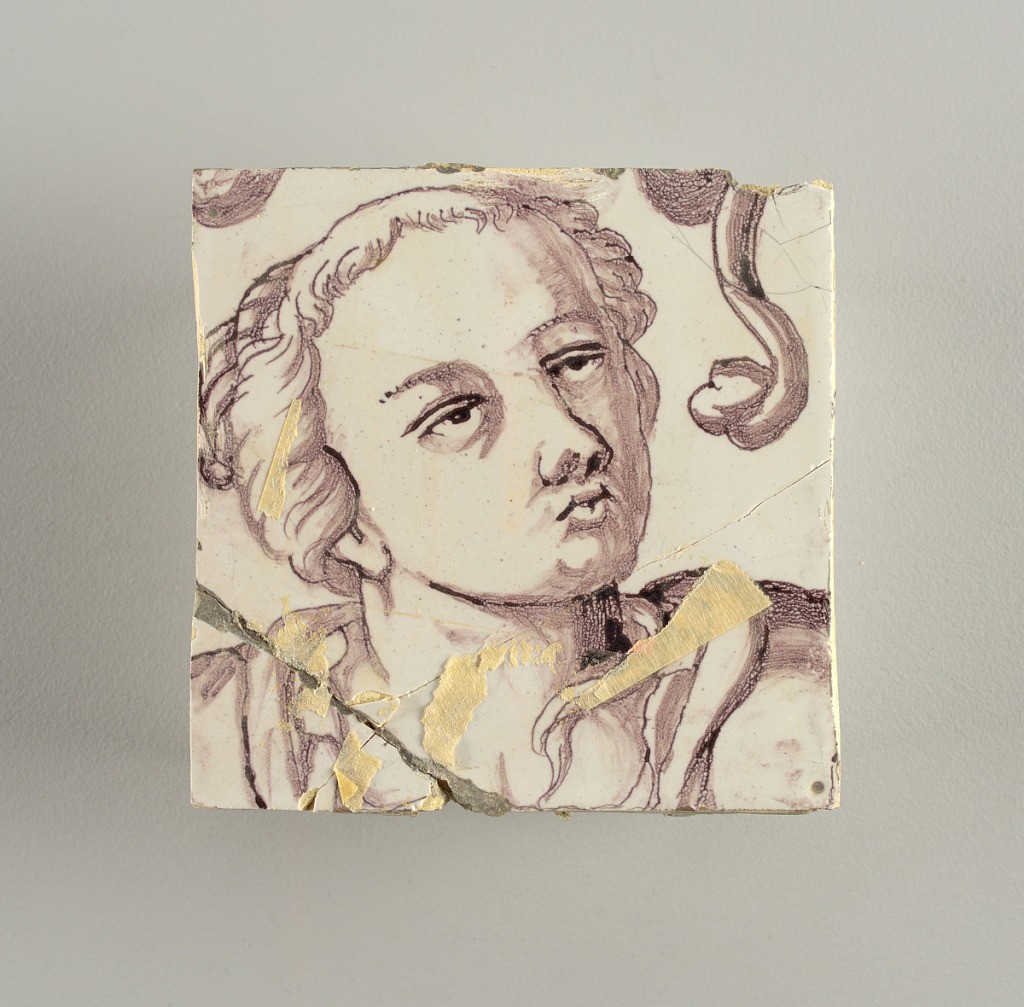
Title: Wall facing
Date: ca. 1725
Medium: Tin-glazed earthenware, underglaze
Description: Horizontal rectangle.  Thirty-seven tiles wide and twenty-one high with opening for door or window nineteen and one-half tiles high and twelve wide.  To left and right of opening, centered canopy above. Left, woman representing Hope, right, a sculputure urn.  Centered above opening, a mascaron.  Arabesque design of foliage.